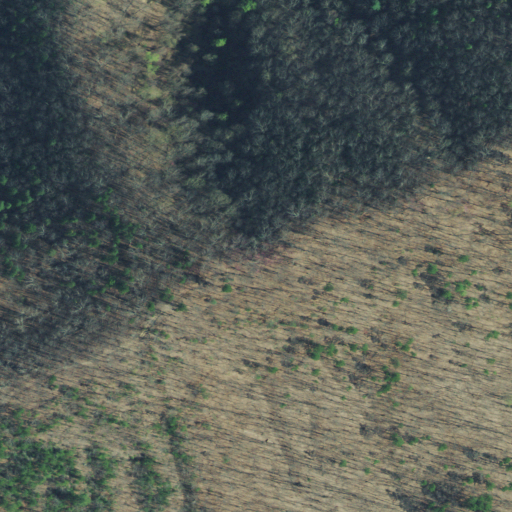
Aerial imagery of mountain in Tennessee named Short Mountain containing deciduous forest, mixed forest, and evergreen forest